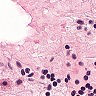
Metastatic tissue present: no